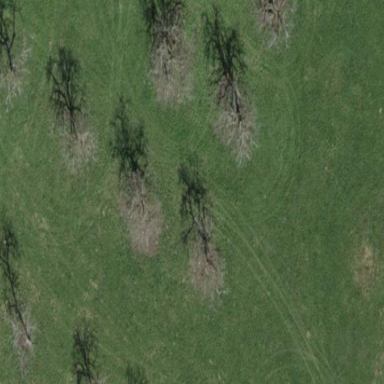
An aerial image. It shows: Orchard.